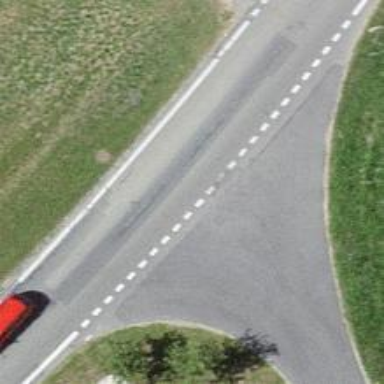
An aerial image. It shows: Road with "give way" sign.